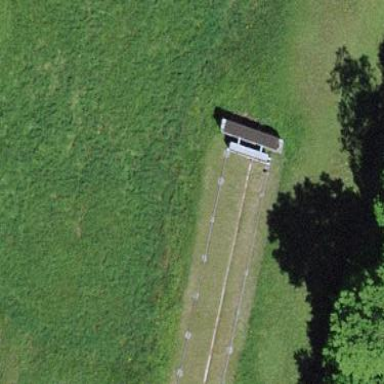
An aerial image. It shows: Shooting range located in pitch for leisure land sports.